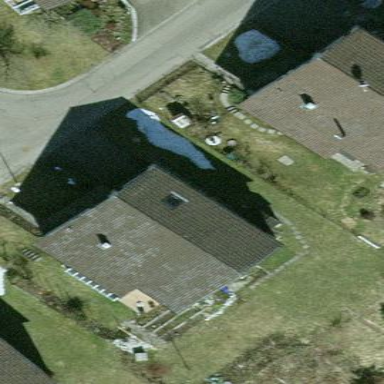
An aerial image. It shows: Simple house.